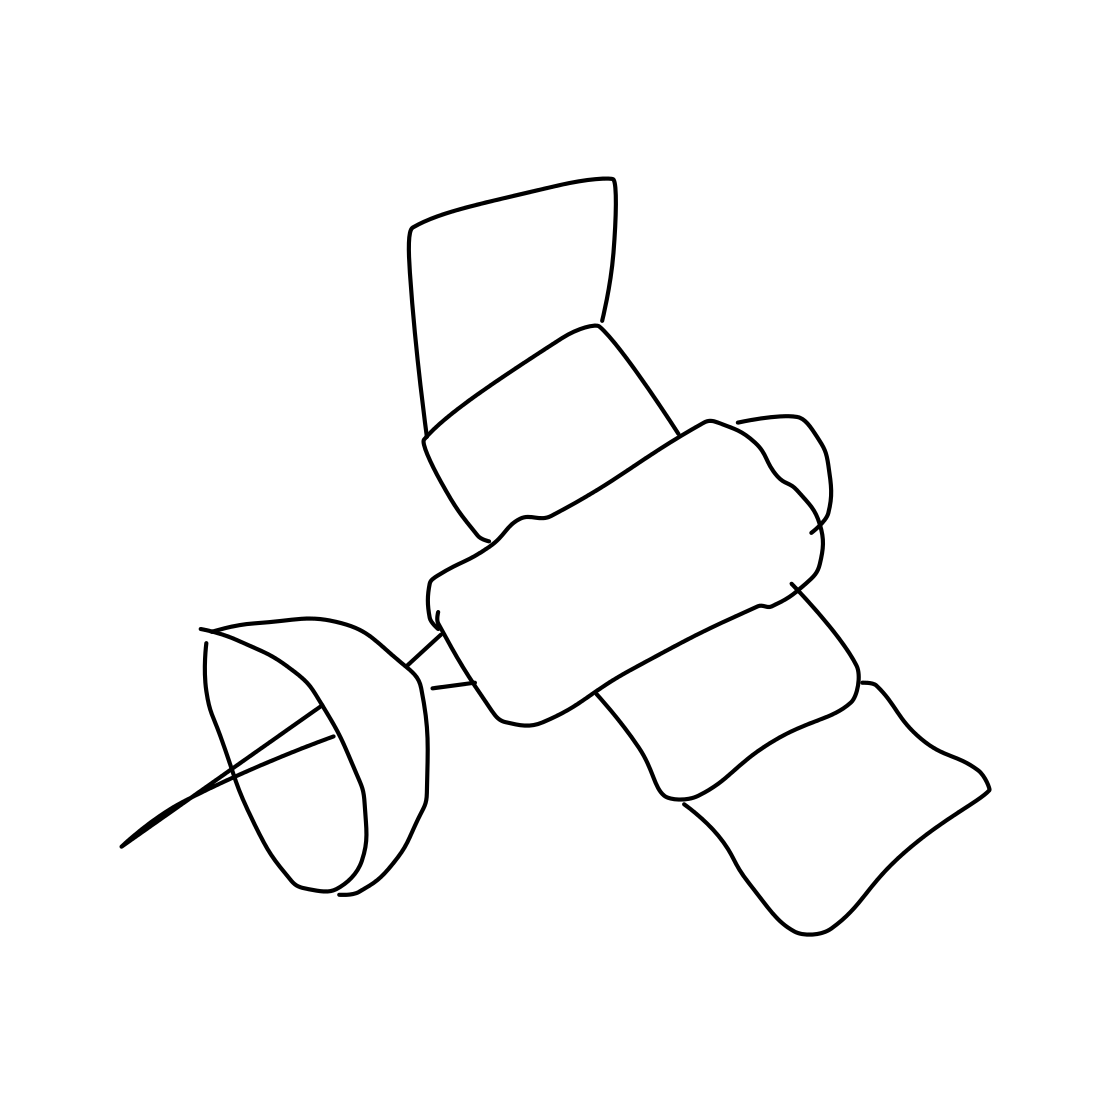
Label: satellite